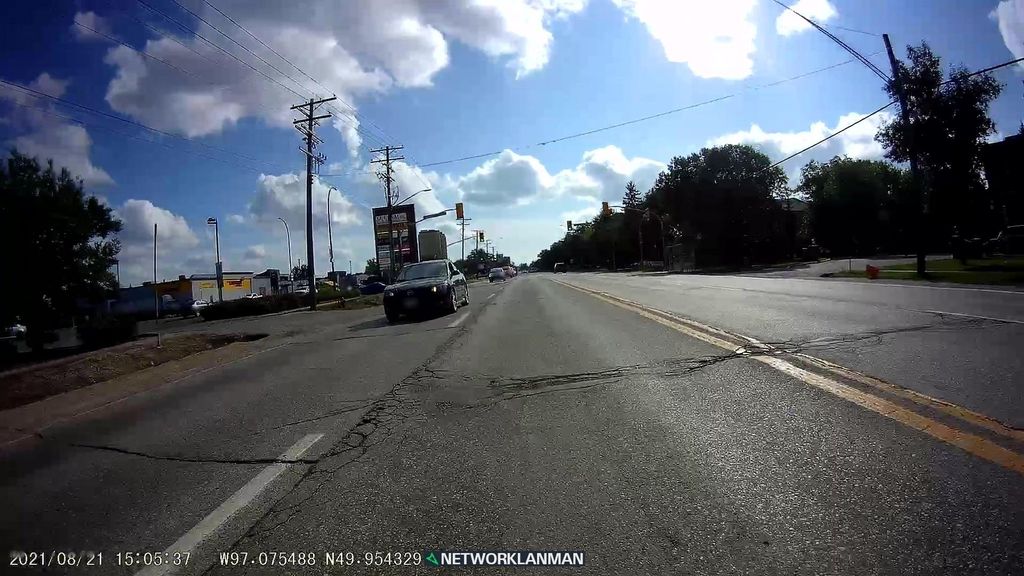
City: winnipeg